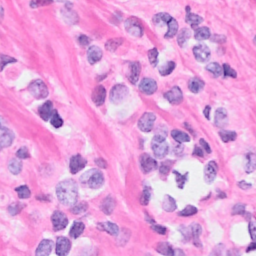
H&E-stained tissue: Breast